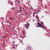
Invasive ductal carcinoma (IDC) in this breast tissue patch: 0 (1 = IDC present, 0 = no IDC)